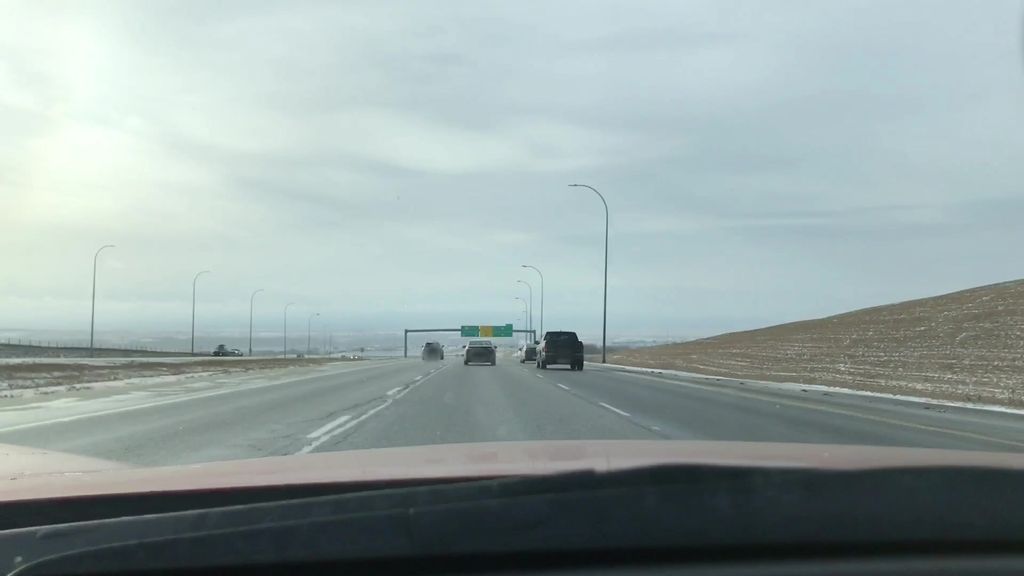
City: calgary